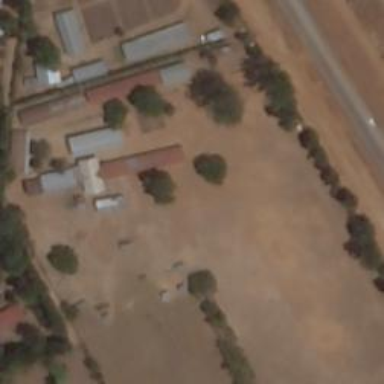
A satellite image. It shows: School.